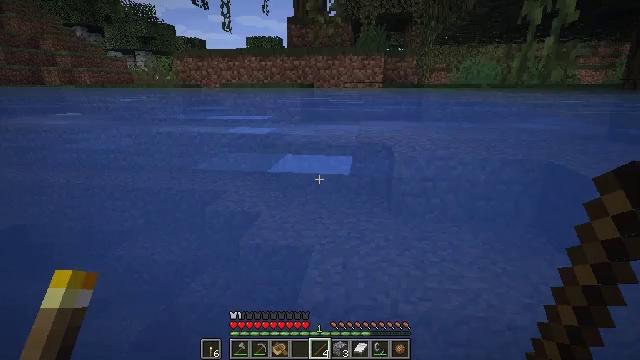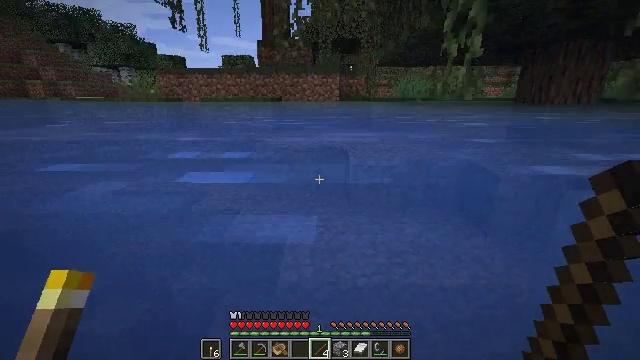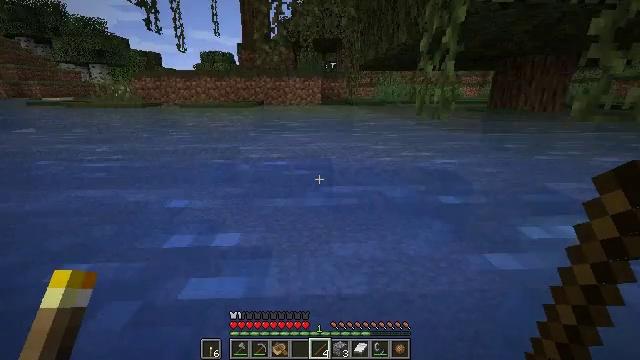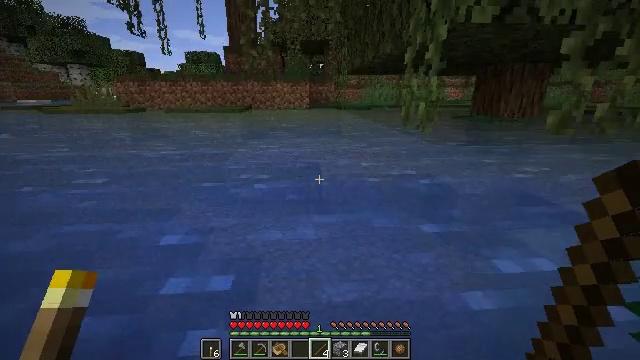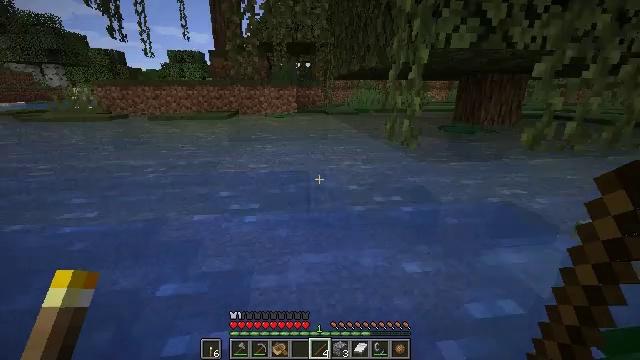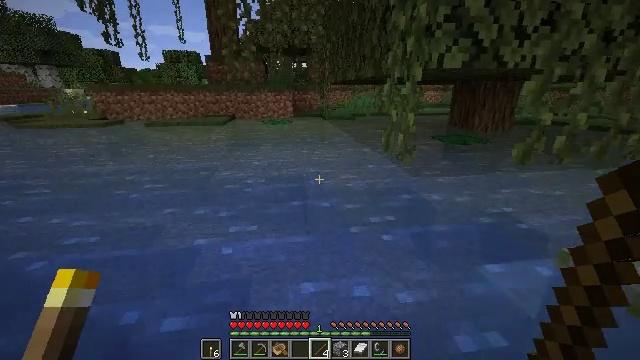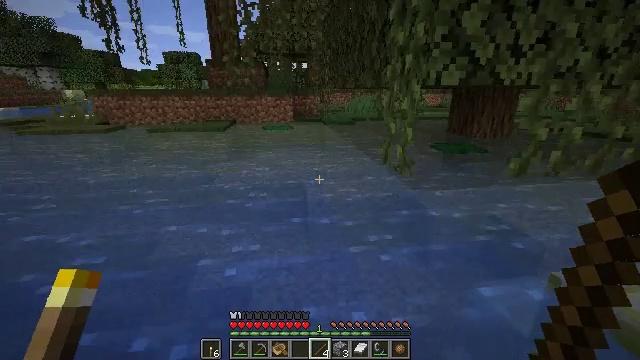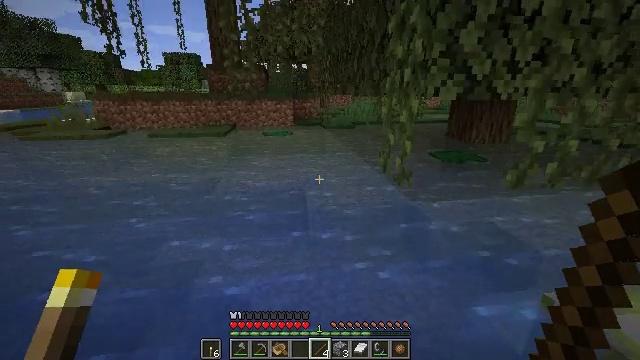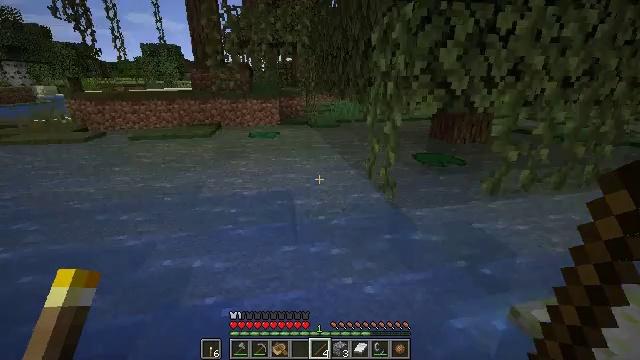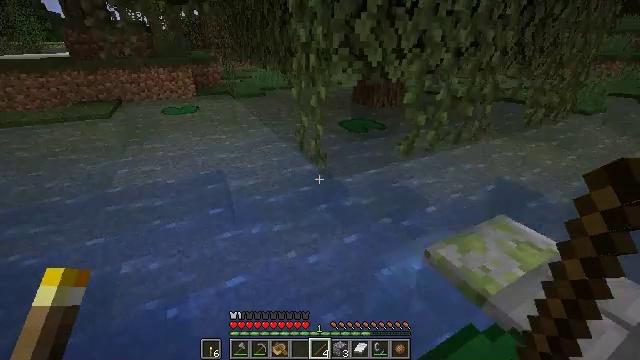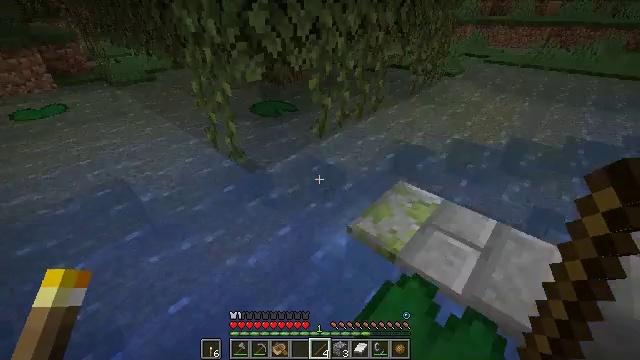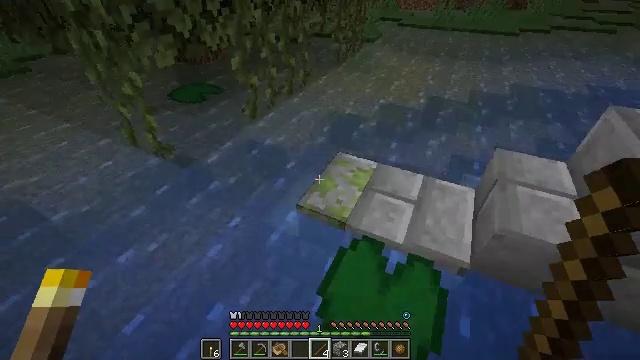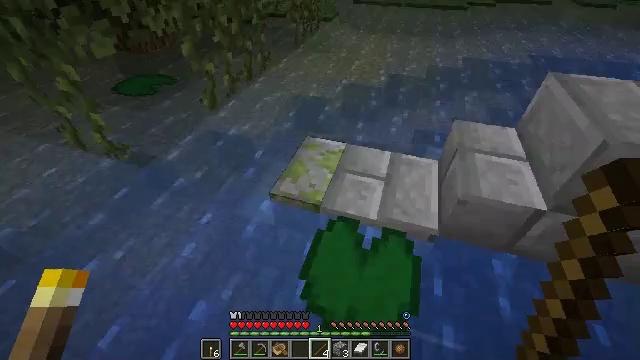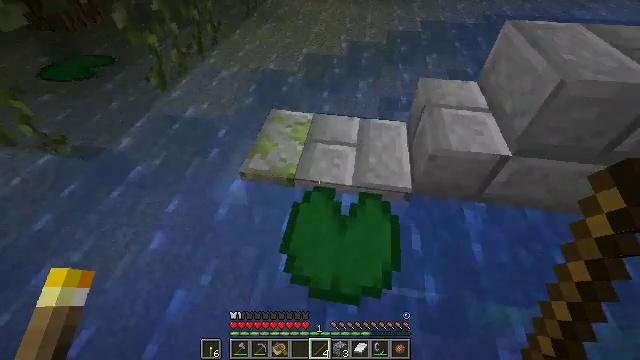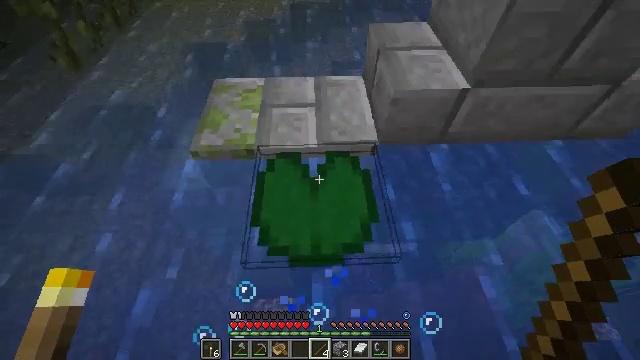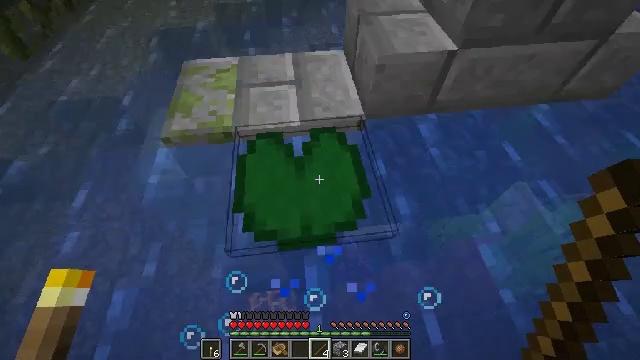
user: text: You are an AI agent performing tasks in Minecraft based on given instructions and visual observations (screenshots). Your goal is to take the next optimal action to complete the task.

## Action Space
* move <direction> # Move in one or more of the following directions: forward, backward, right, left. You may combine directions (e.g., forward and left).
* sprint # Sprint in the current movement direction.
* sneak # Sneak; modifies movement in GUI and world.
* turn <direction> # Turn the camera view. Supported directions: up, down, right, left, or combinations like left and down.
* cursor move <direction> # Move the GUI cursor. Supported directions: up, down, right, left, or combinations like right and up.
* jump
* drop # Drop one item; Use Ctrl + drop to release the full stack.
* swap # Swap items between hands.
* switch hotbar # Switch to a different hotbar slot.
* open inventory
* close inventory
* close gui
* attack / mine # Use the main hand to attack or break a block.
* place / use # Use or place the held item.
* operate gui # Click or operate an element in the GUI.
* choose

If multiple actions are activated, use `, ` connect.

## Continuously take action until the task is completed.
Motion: motion action
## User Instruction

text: Break the seagrass in the ocean.
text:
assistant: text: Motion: turn right and down, jump
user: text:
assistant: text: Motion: turn right, jump
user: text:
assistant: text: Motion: turn right, jump
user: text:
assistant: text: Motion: turn right, jump
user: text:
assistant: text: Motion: jump
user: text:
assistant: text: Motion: jump
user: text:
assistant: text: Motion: jump
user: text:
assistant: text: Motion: turn right and down, jump
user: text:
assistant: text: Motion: turn right and down, jump
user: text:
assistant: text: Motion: turn right and down, jump
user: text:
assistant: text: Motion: turn right and down, jump
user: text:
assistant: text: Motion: turn right and down, jump
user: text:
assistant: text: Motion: turn right and down, jump
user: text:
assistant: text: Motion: turn right and down, jump
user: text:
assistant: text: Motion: turn right and down, jump
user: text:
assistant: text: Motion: turn right and down, jump
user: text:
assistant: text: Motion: jump
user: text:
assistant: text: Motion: jump
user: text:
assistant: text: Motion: jump
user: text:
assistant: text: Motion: jump
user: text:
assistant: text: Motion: move forward, turn left, jump
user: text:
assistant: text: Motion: move forward, turn left and up, jump
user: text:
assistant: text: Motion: move forward, turn left and up, jump
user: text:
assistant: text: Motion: move forward, turn left, jump
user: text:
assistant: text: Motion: move forward, jump
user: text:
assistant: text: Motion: move forward, jump
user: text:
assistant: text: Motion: move forward, jump
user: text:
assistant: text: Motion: move forward, jump
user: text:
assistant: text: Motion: move forward, jump
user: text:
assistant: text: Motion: move forward, jump